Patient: sex M, age 52
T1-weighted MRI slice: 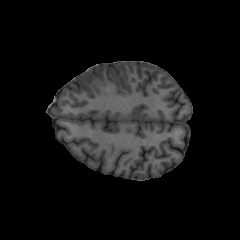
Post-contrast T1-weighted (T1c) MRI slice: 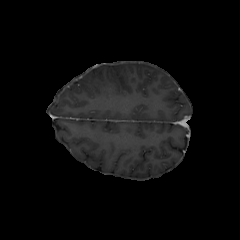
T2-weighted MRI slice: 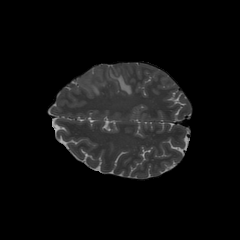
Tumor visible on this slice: yes
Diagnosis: Glioblastoma, IDH-wildtype
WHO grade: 4